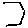
Label: hexagon